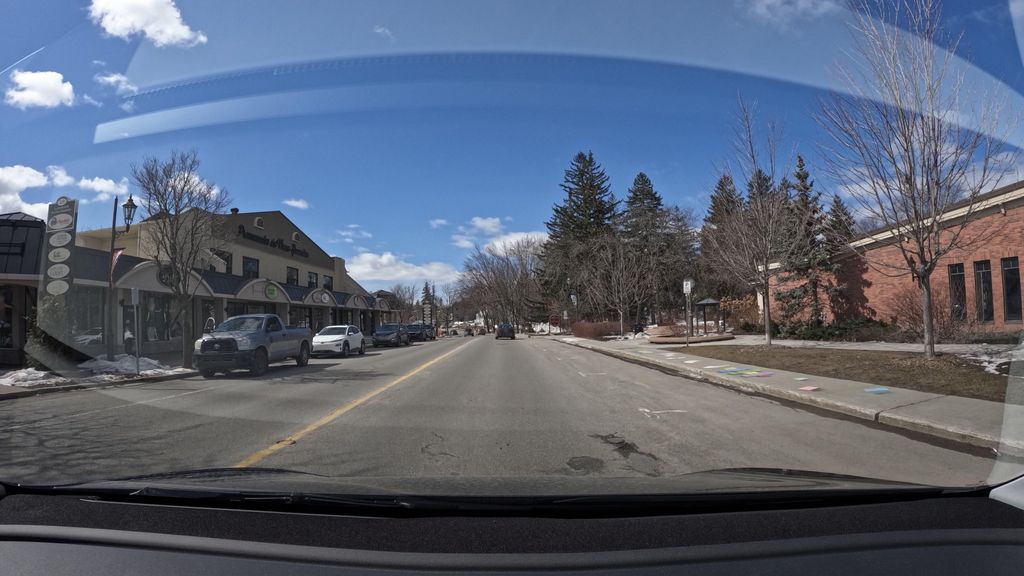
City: montreal